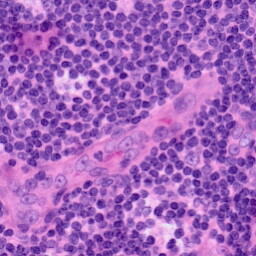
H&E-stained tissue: LymphNode